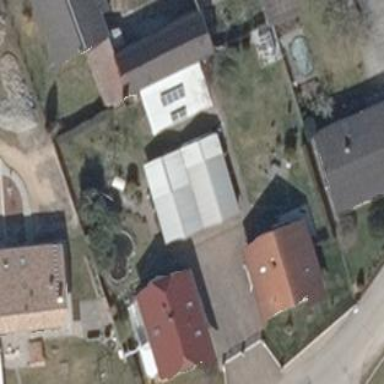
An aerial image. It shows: Garage building.